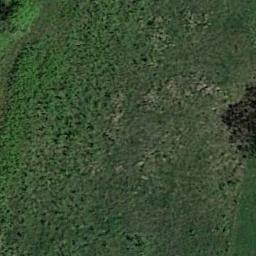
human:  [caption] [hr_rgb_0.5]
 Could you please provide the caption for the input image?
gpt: There are several trees on the grass .

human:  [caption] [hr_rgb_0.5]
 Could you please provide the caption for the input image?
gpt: The meadow is full of green grass .

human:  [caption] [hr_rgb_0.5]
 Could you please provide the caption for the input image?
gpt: This meadow has dense grasses of different height .

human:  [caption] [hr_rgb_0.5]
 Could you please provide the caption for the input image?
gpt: The meadow is dense but uneven .

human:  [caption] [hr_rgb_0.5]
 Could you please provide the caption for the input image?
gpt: A dense meadow with many green grass .